Question: I've got this strange bug in my app. I'm making a subview and drawing it over the top of my main view. To get rid of it I'd just hide it. Here's the problem: There I can see part of the view underneath peeking through the bottom in a line that seems to be the same size as the status bar. I've put how I'm adding my subview below, along with a screenshot to illustrate my problem.
'''
theLaunch = [[firstLaunch alloc] init];
[window addSubview:theLaunch.view]; // it goes on top
[window makeKeyAndVisible];
'''
Here's the screenshot...the view underneath is grey.

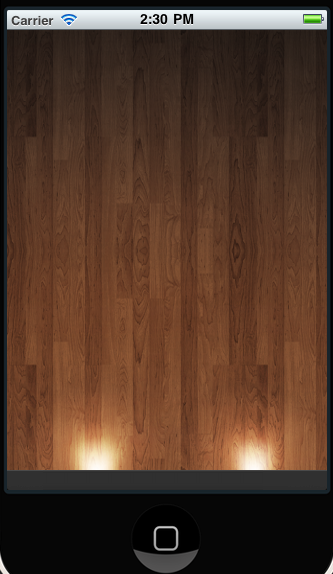
Answer: It looks like you don't have subview properly 'anchored'. If in IB, then you could try attaching subview to bottom edge of containing view. Your 'main view' seems to be stretching to accommodate available space (which is changed by presence of status bar), while you 'sub view' appears to be positioned (0,0). Something like this might help:

Programmatically, you could use UIView's autoresizingMask. Something like:
'''
theLaunch.view.autoresizingMask = UIViewAutoresizingFlexibleBottomMargin;
'''
How confident am I that this is the actual problem? Not as confident as I would like to be.